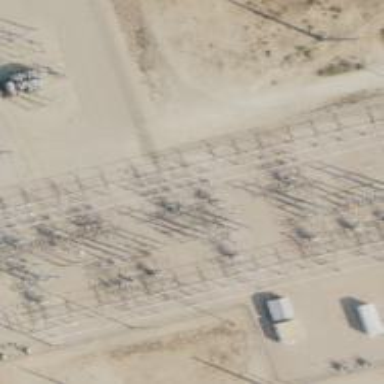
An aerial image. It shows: Switch for power supply.